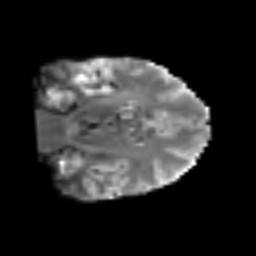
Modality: T2w
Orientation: coronal
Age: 56
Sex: male
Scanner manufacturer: siemens
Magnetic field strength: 3 T
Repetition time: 6.1 s
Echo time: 0.101 s